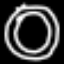
Label: donut